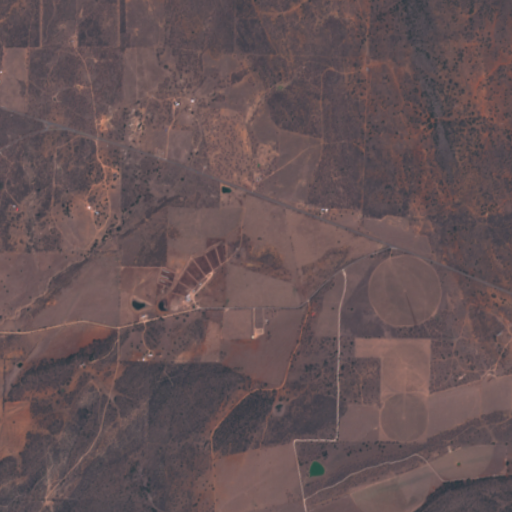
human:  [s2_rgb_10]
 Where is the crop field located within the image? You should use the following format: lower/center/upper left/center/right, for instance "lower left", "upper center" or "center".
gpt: The crop field is located in the center right of the image.
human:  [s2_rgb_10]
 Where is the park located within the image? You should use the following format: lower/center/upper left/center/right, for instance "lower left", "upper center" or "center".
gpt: The park is located in the upper left of the image.
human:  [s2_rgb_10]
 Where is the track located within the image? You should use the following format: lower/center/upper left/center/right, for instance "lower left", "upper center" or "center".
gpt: There is no track in the image.